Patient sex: M
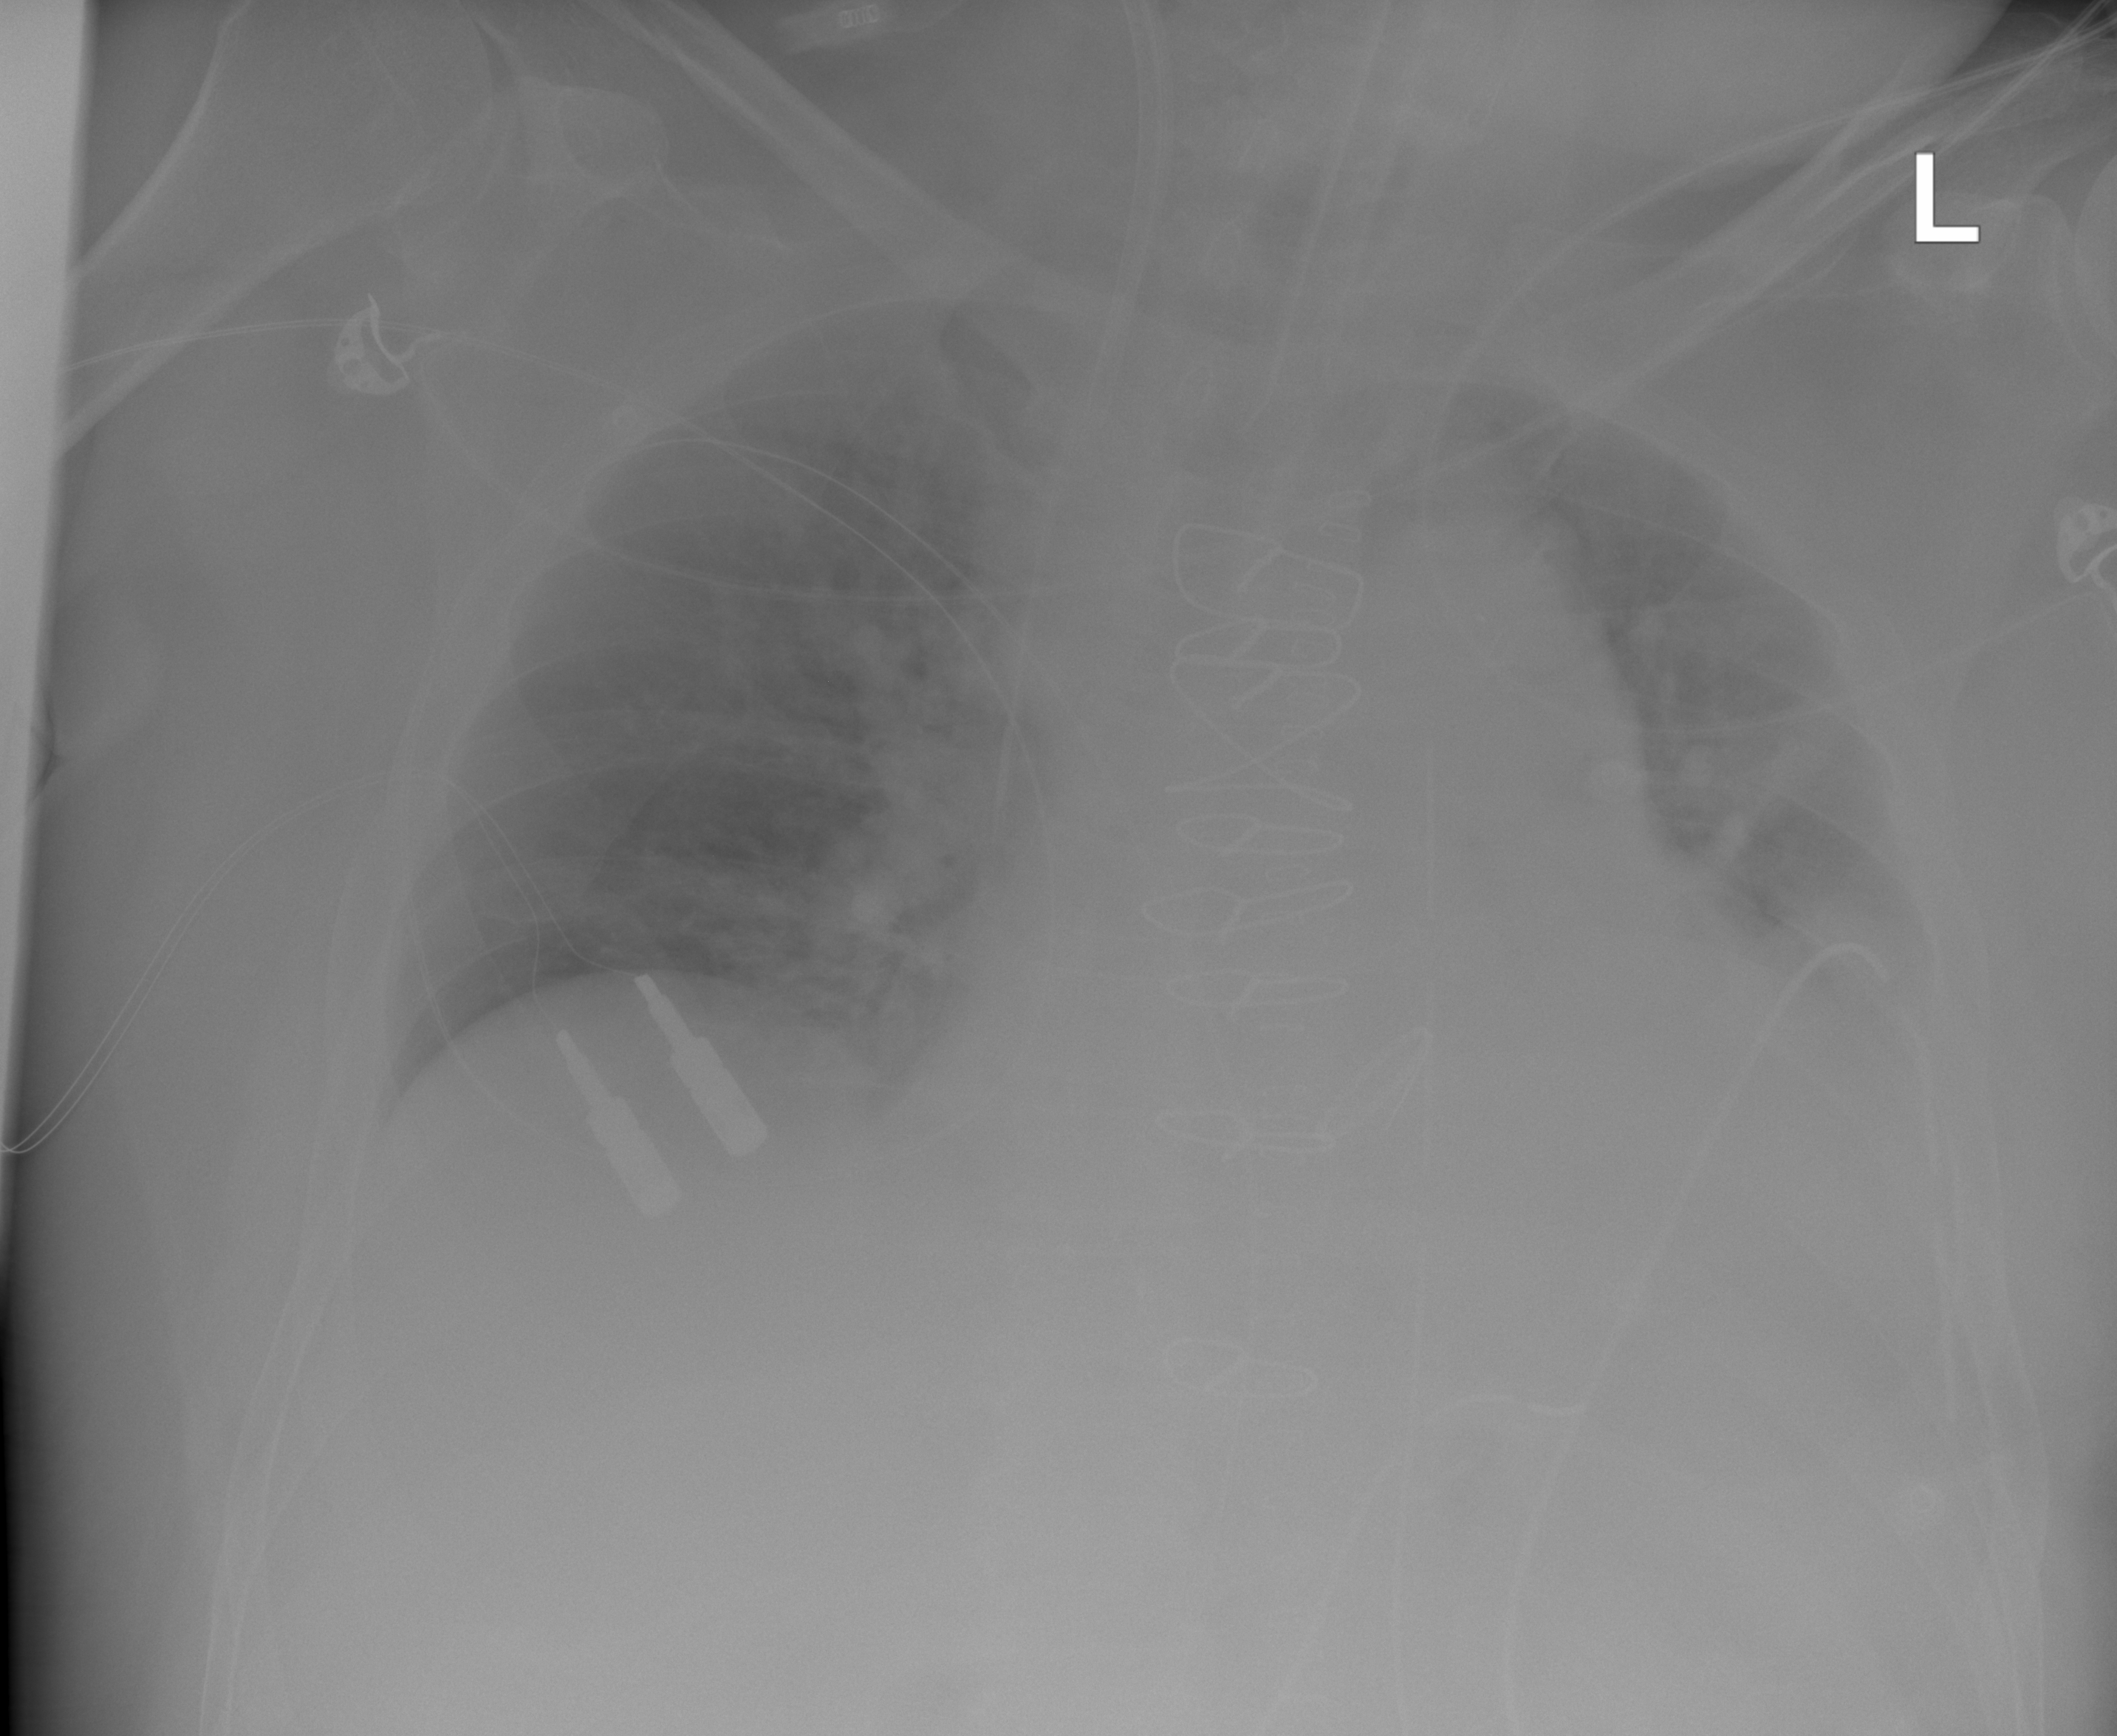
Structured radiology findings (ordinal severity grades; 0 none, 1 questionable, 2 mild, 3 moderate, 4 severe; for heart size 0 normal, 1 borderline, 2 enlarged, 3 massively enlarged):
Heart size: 2
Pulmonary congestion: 2
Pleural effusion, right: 0
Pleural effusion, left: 2
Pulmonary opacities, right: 2
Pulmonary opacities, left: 2
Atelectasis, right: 2
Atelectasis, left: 2